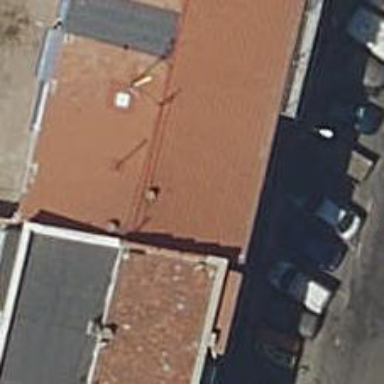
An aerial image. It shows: Pub.